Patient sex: M
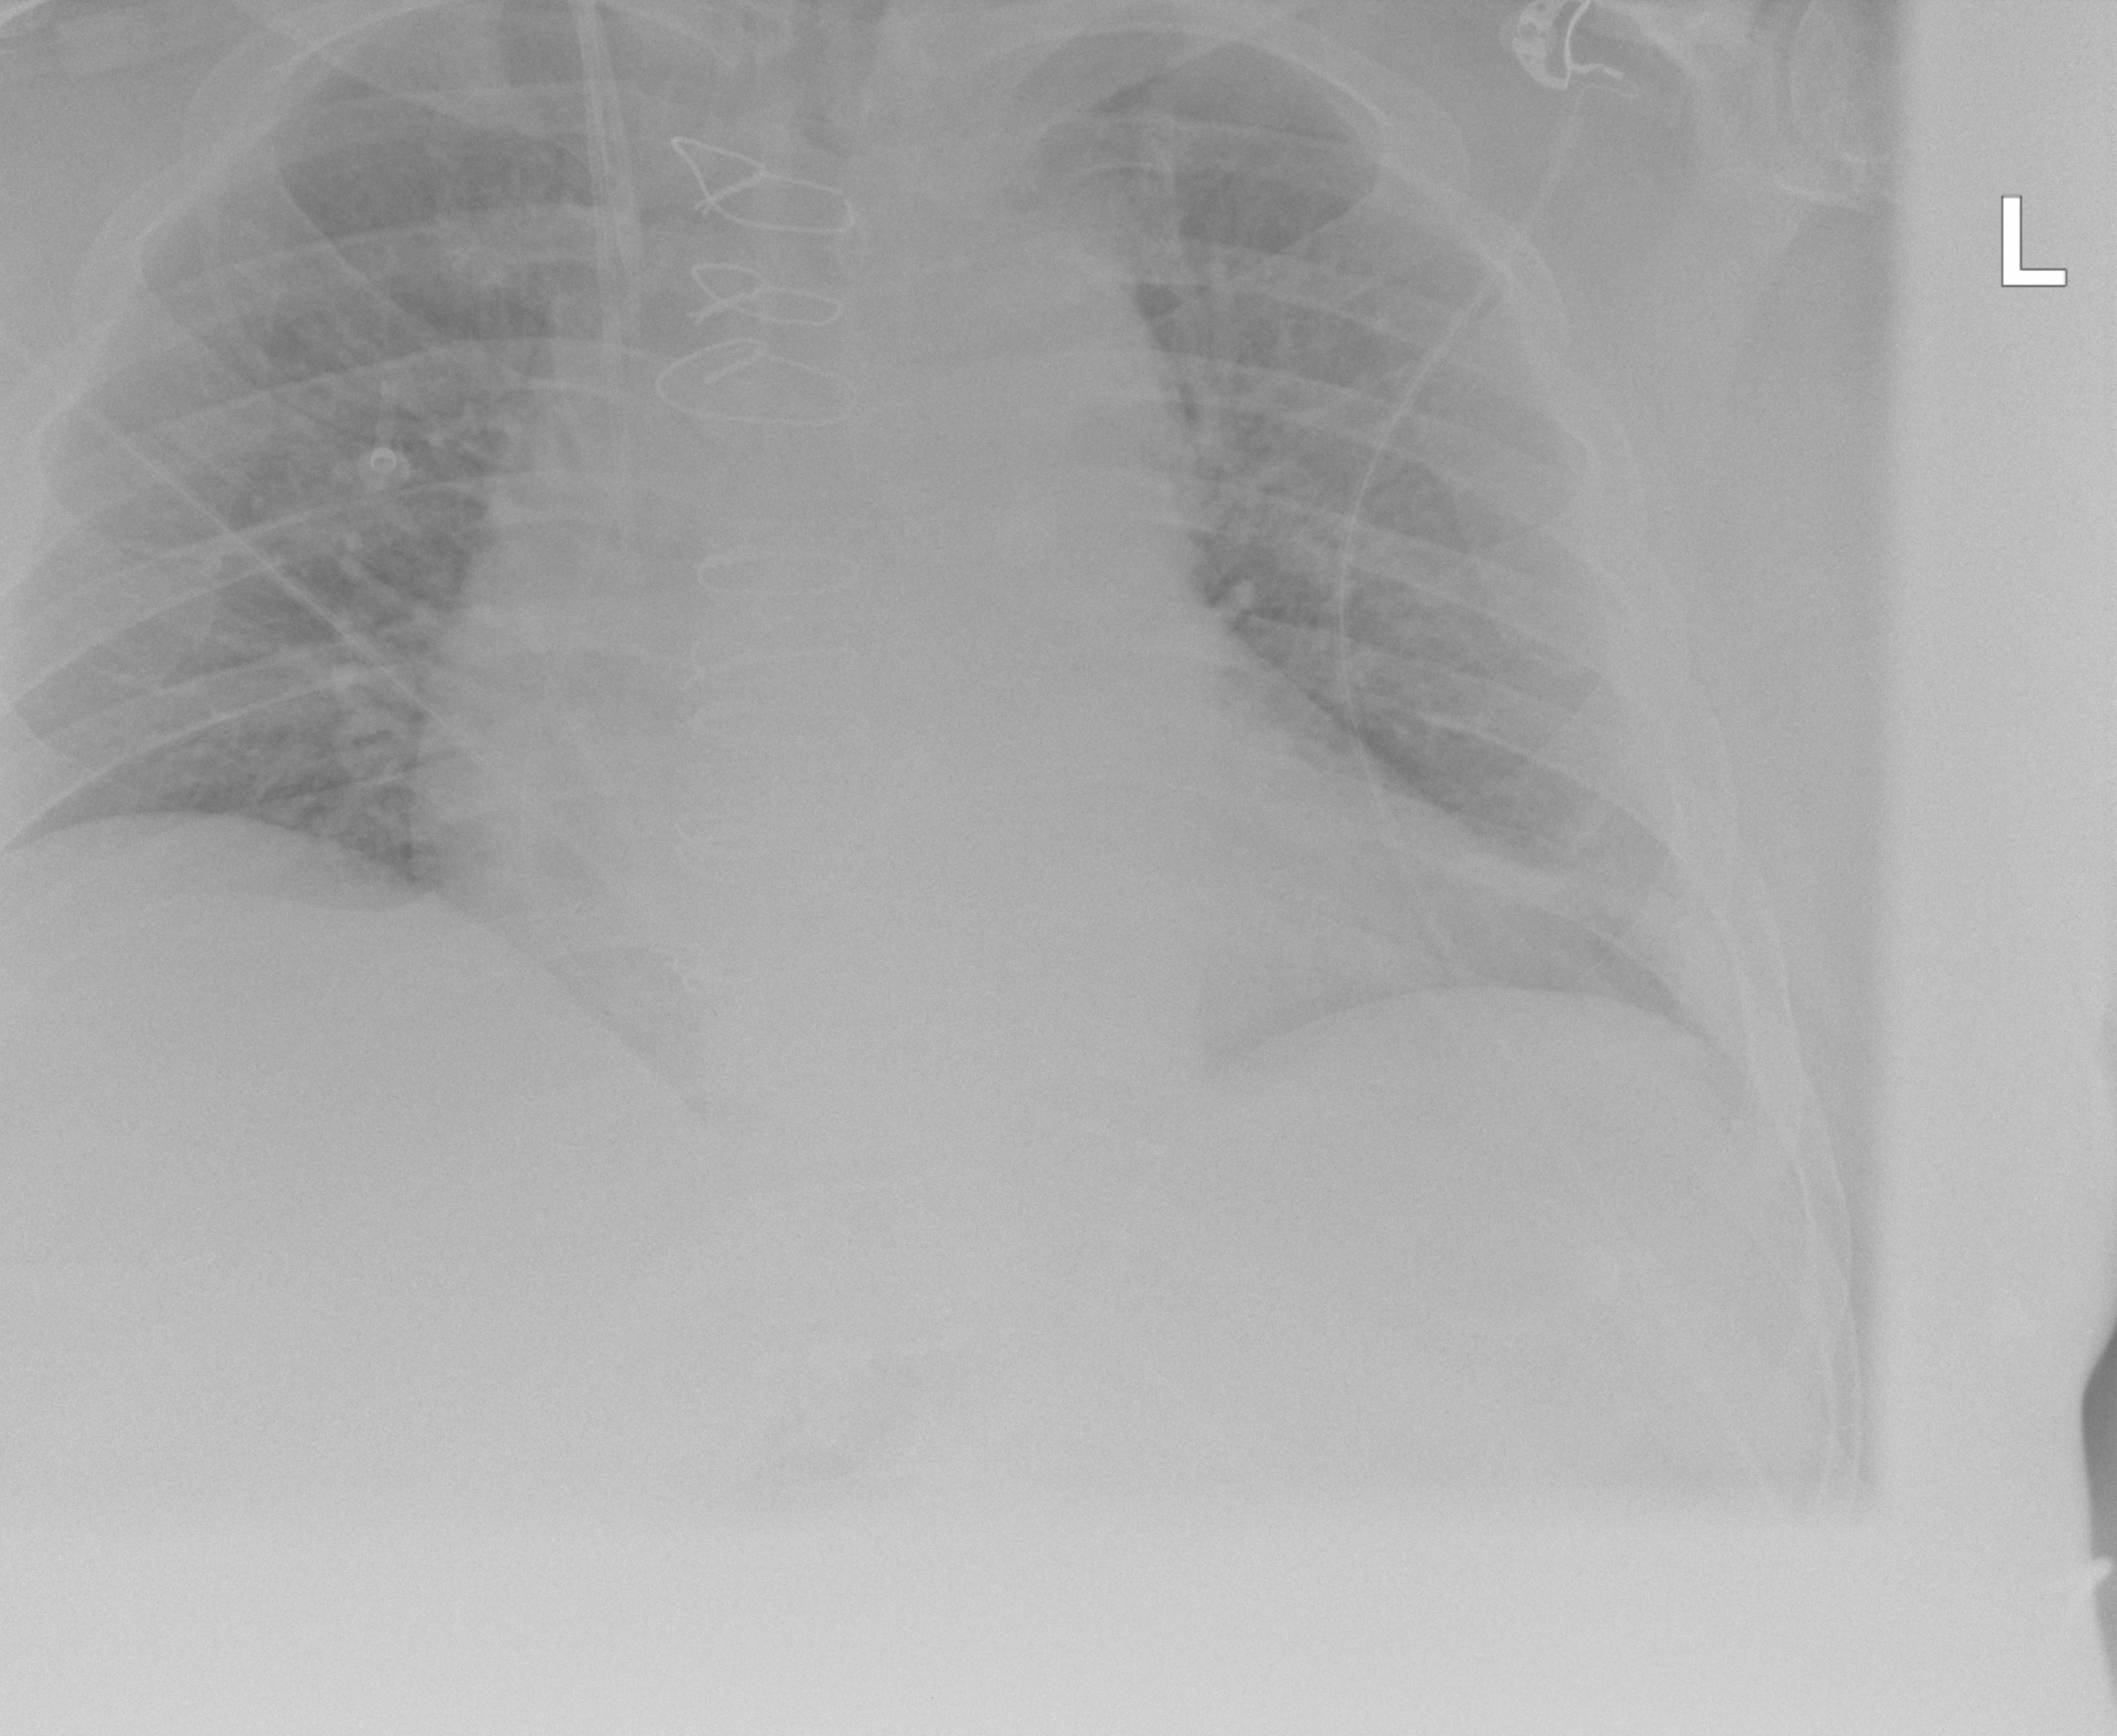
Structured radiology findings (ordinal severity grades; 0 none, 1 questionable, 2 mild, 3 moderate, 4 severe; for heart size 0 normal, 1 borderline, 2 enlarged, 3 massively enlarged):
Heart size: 2
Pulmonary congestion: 1
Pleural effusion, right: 0
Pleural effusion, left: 2
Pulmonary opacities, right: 0
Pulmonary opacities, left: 0
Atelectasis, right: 2
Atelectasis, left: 2